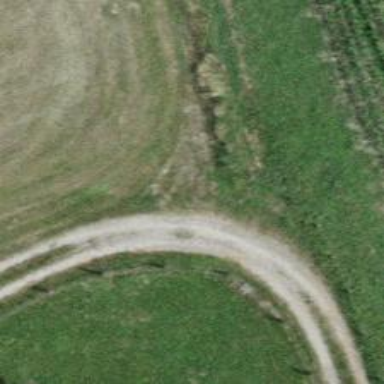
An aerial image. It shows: Track with grade1 tracktype.